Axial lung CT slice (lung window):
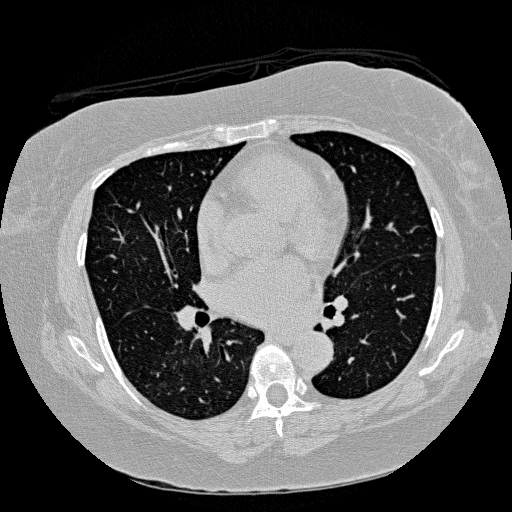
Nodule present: yes
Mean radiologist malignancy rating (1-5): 1.75